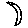
Label: moon